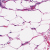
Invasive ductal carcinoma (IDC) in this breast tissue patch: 0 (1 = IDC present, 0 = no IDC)